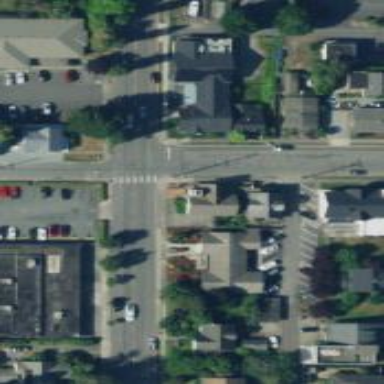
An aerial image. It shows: Unmarked crossing on the road.